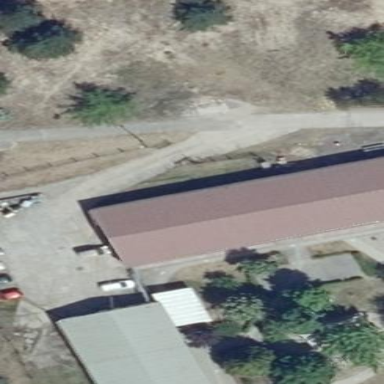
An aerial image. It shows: Kindergarten building.